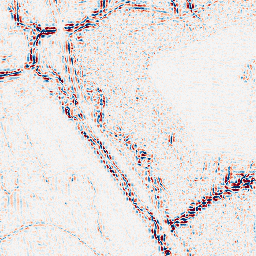
Category: wavelet
Decomposition family: wavelet_biorthogonal
Decomposition parameters: wavelet: bior4.4
level: 2
Upsampling method: sinc_hamming
Upsampling parameters: scale: 2
kernel_size: 8
Upsampling scale: 2